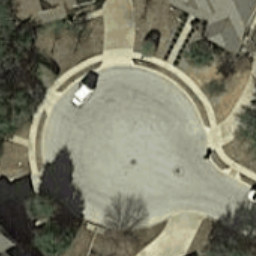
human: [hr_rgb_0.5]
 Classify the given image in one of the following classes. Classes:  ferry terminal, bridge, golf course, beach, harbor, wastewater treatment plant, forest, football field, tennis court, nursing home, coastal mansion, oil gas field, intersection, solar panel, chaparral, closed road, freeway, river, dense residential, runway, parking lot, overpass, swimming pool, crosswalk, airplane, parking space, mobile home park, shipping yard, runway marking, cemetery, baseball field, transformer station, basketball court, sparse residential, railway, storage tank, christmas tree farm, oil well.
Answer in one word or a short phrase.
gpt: closed road